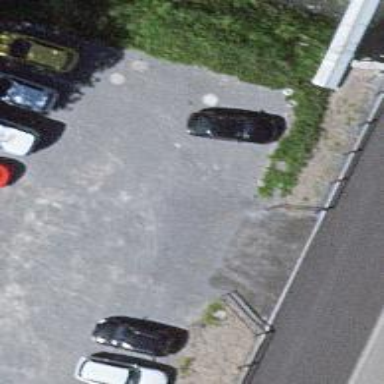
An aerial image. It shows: Parking aisle designated as service road.